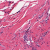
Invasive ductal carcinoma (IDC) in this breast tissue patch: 0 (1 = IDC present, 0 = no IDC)